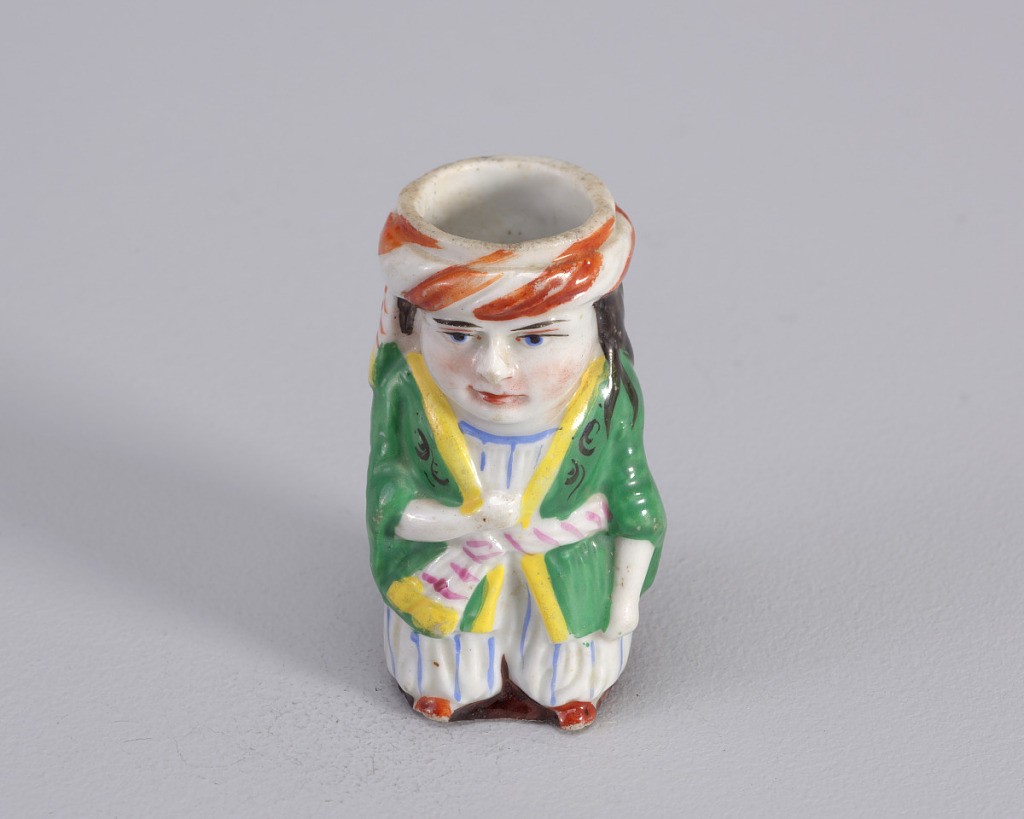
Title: matchsafe
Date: late 19th century
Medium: Porcelain
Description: Figure of man wearing Near Eastern costume with green jacket with yellow collar and tied with white belt and red stripes and white outfit underneath with light blue stripes. Figure wears white turban with diagonal rust stripes.